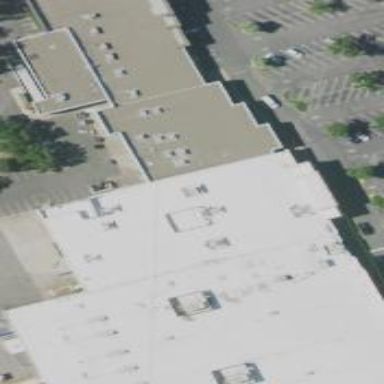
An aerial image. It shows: Department store building.